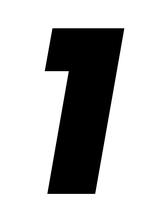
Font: Poppins-ExtraBoldItalic